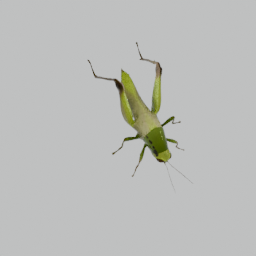
Label: animals